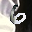
Label: 6